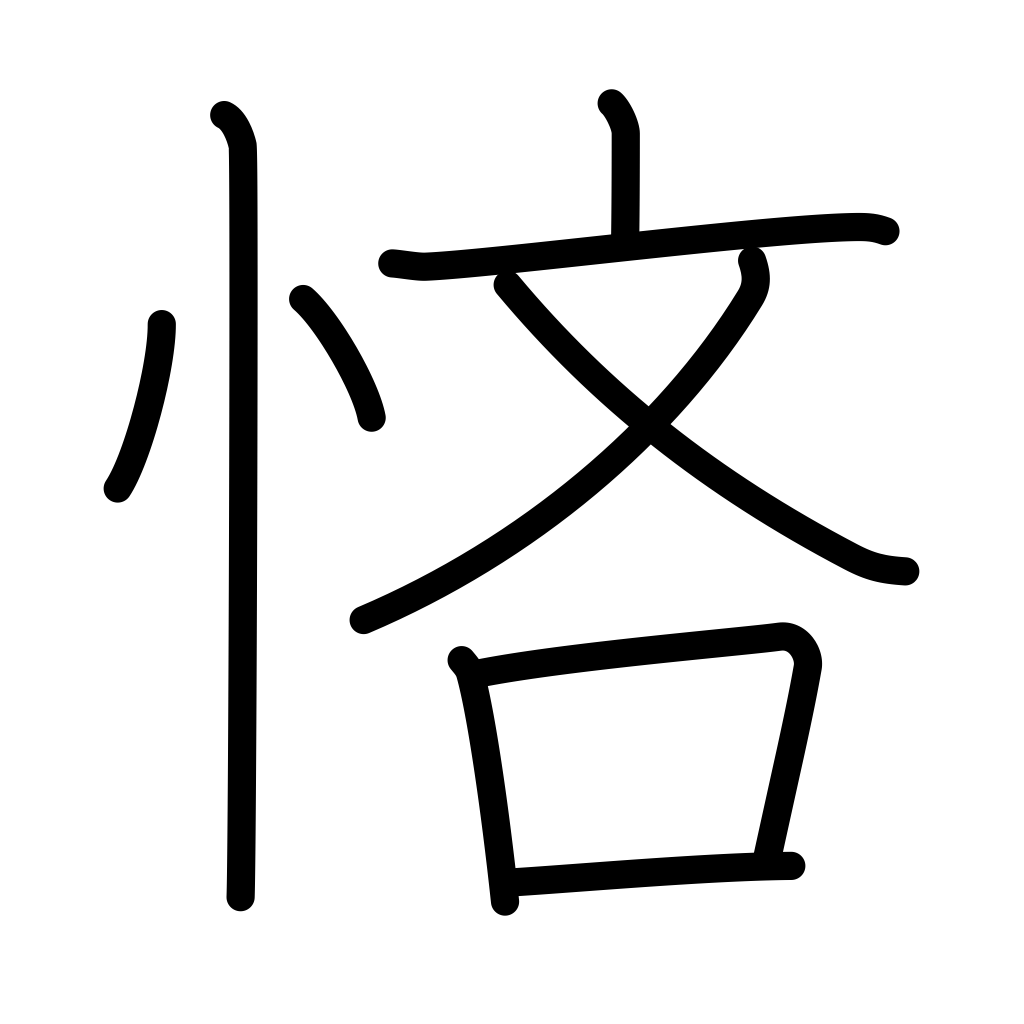
Meaning: stingy